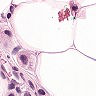
Metastatic tissue present: yes